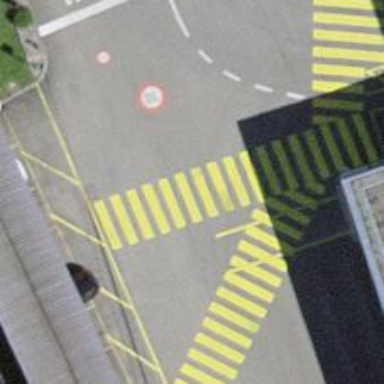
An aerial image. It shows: Marked zebra crossing on the road.